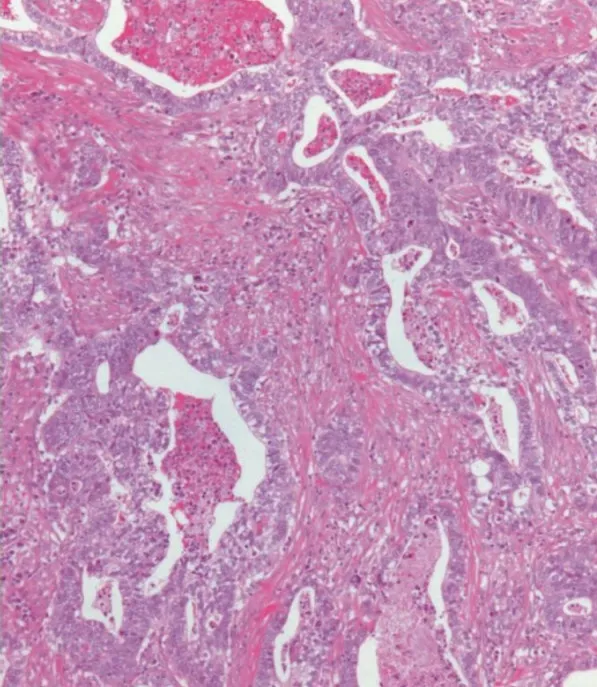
Histomorphologic appearance of the delayed pancreatic metastasis (hematoxylin and eosin x 100). As in the lymph node metastasis, a marked desmoplastic stromal reaction is seen in the pancreatic metastasis.
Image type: pathology (h&e)